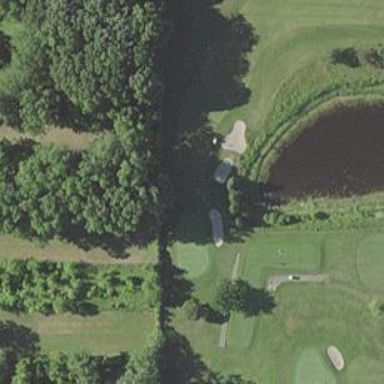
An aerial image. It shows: View of golf hole.